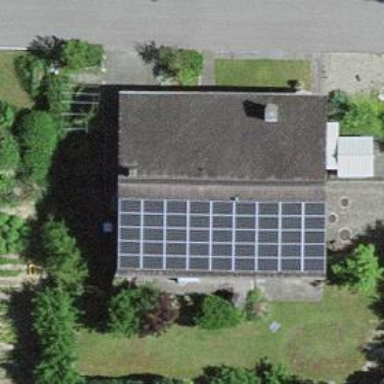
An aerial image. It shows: Solar power generator using photovoltaic panels.